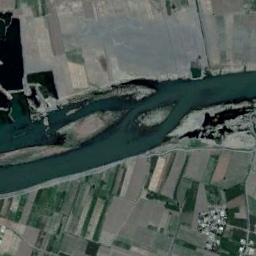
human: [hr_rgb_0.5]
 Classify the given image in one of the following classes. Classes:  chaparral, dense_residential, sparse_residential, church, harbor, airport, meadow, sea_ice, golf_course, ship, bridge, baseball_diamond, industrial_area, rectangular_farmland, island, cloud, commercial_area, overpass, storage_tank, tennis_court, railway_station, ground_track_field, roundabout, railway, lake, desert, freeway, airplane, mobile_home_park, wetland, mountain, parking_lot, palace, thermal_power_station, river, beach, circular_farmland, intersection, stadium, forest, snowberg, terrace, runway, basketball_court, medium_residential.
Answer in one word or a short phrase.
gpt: river